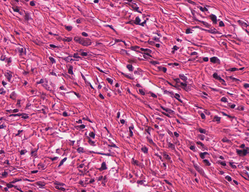
Tumor epithelial tissue: no
Tumor-associated stroma tissue: yes
Normal tissue: no